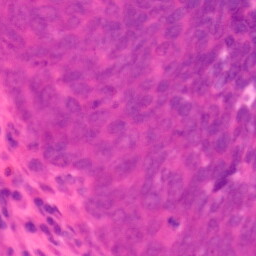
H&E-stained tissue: Colon